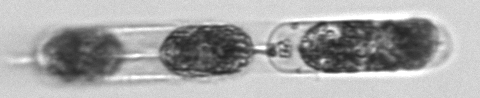
Label: Hemiaulus